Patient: sex M, age 65
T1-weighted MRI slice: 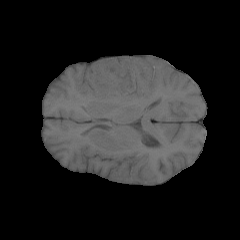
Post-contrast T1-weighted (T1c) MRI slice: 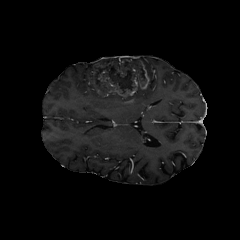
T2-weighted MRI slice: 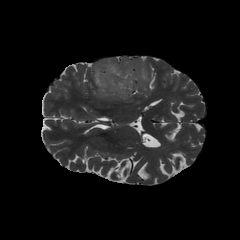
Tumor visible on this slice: yes
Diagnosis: Glioblastoma, IDH-wildtype
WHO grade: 4